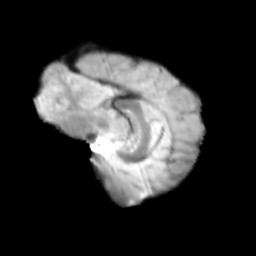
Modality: T2w
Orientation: sagittal
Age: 11
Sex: male
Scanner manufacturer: siemens
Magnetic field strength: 3 T
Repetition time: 3.8 s
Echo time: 0.07 s